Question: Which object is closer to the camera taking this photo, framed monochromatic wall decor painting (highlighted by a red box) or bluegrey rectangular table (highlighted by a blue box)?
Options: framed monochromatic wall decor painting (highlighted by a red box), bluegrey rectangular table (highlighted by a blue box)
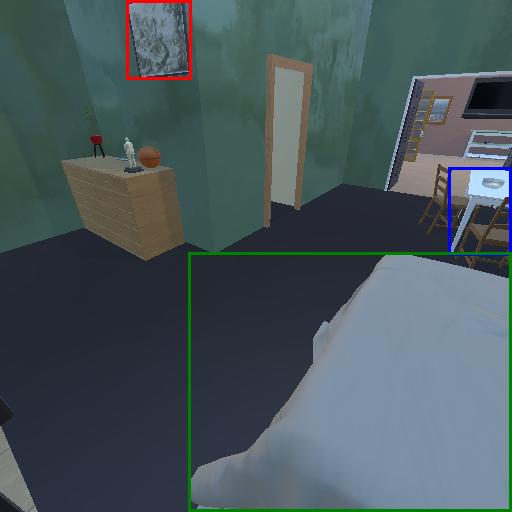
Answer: framed monochromatic wall decor painting (highlighted by a red box)